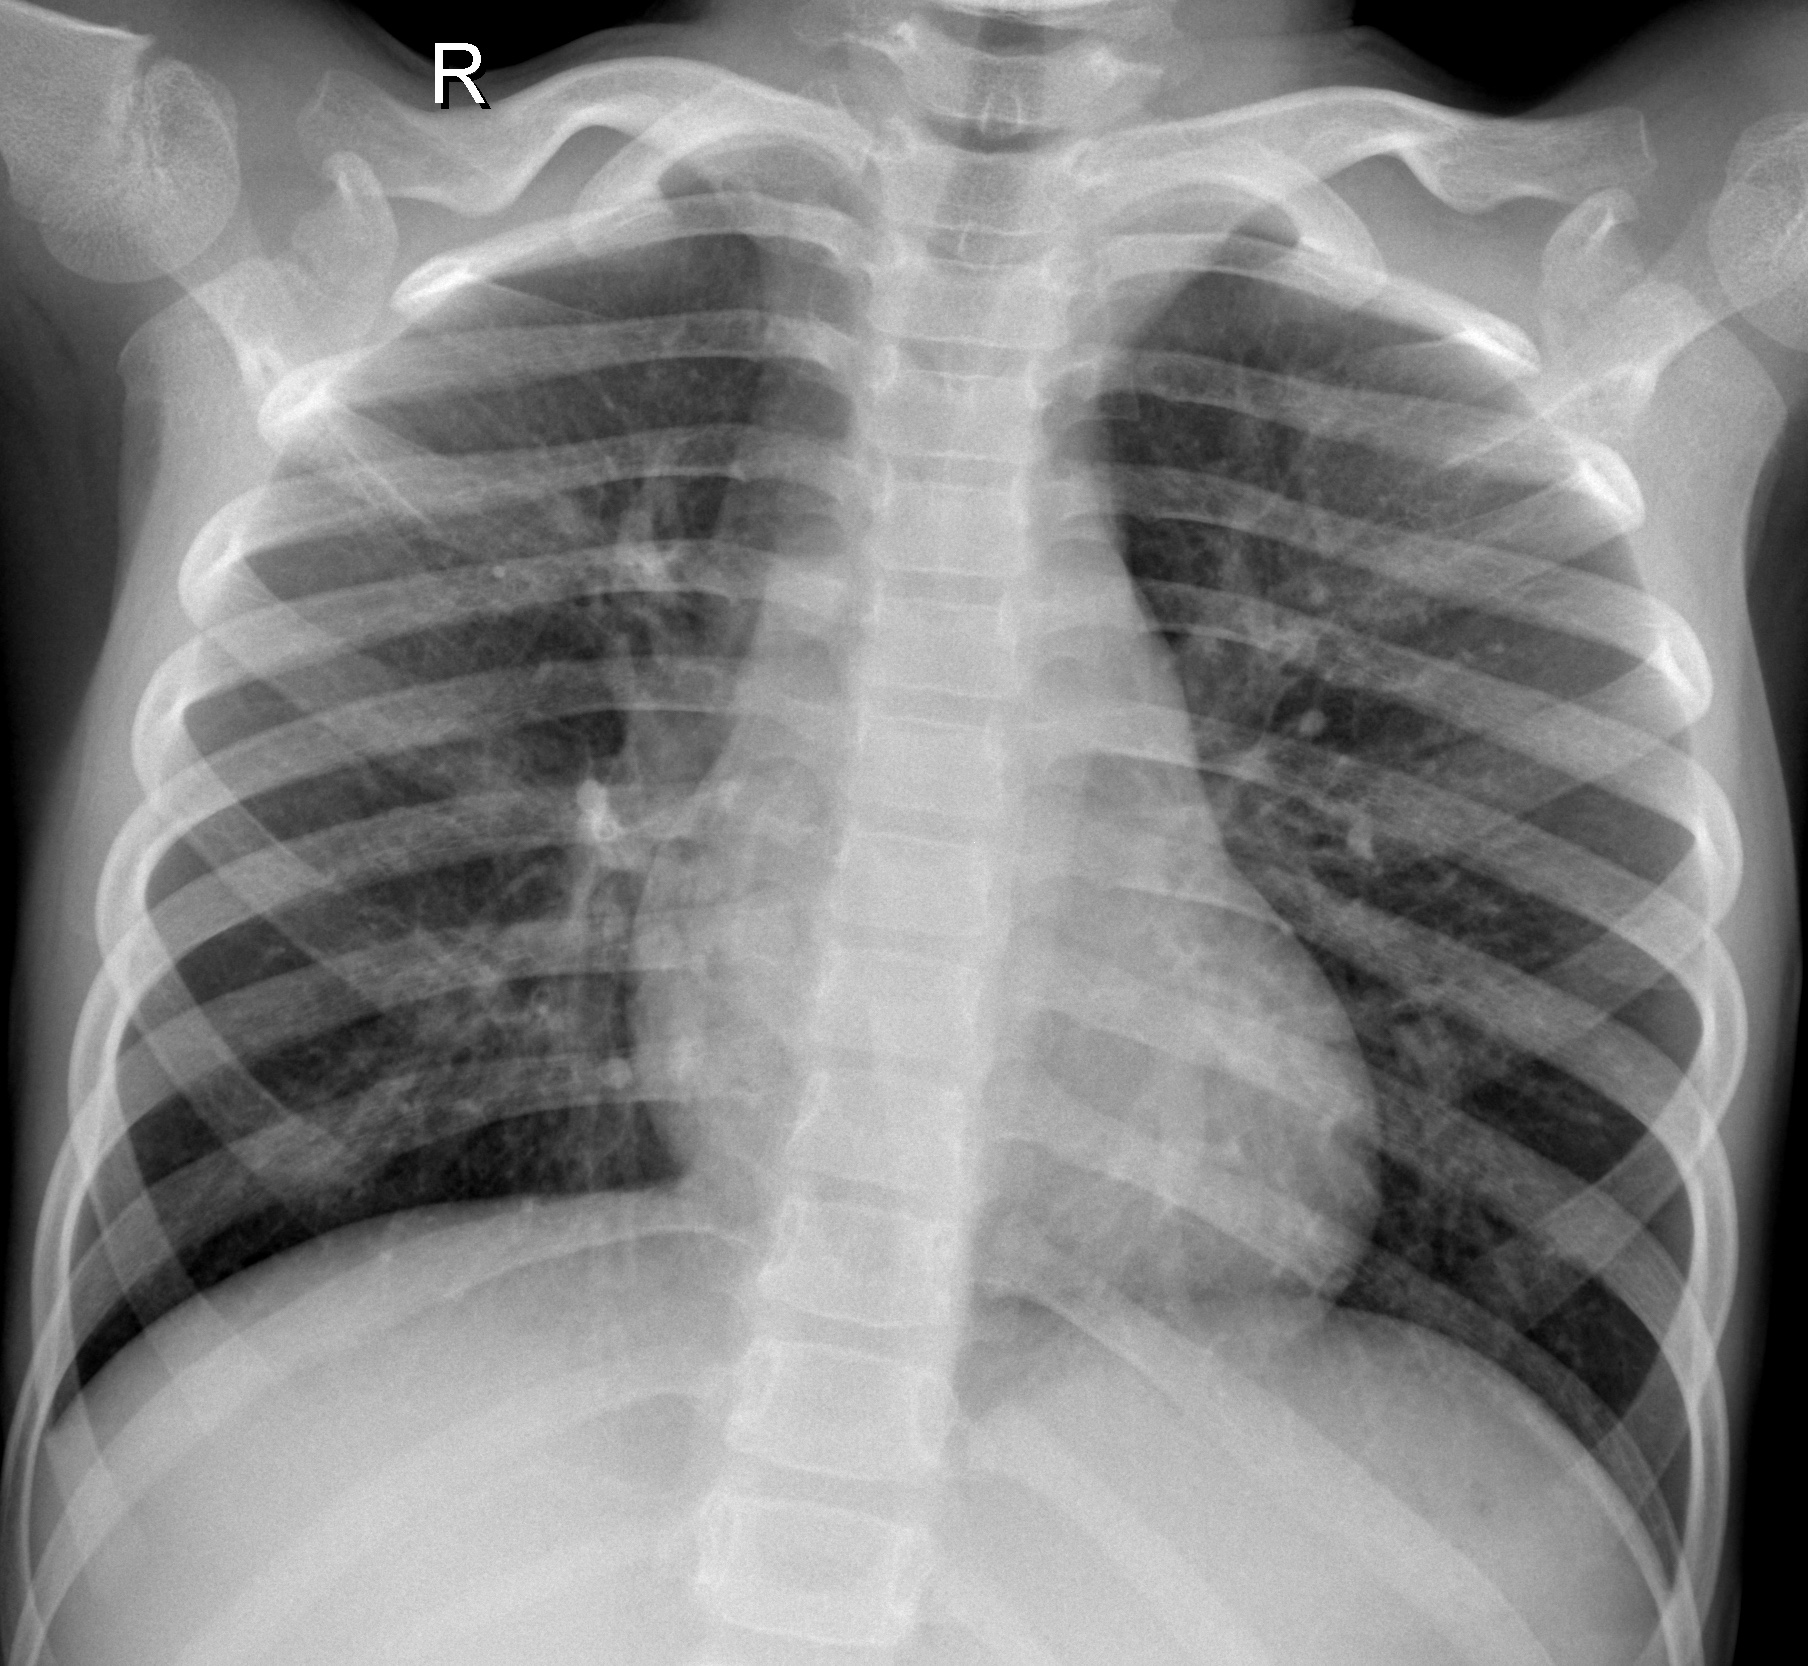
Diagnosis: NORMAL